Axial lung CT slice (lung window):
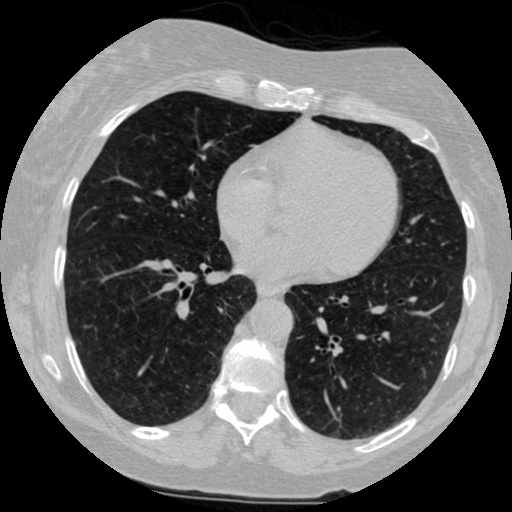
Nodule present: no